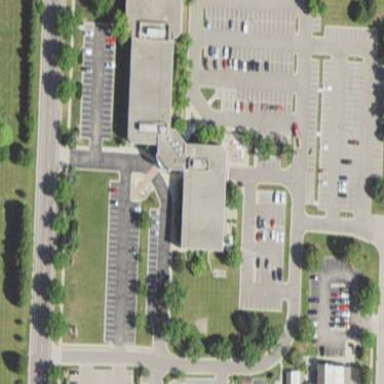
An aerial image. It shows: Office building.